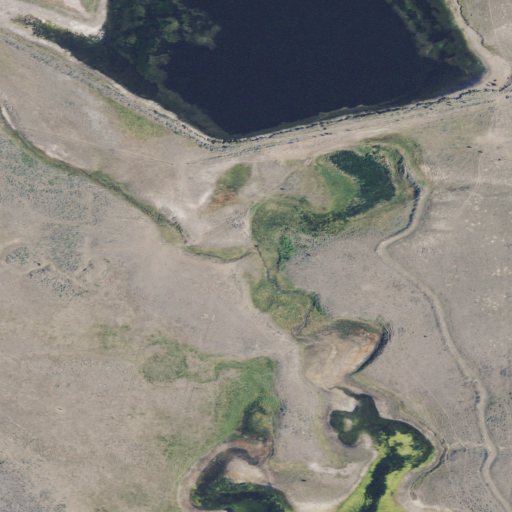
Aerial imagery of valley in Montana named Long Canyon containing grassland, open water, and shrub